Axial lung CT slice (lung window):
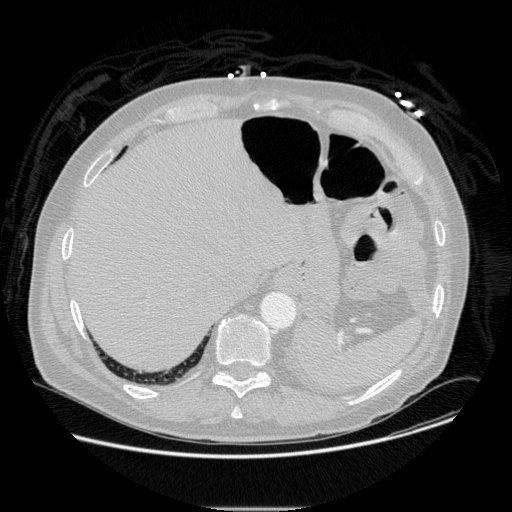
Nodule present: no